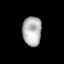
Tissue: skin
Cell type: Epithelial cells
Senescence score: 0.2461
Nuclear area (px): 544
Mean DAPI intensity: 180.351